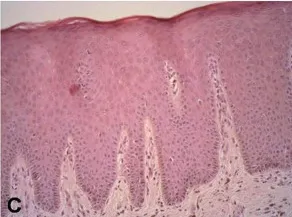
200x.
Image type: pathology (h&e)